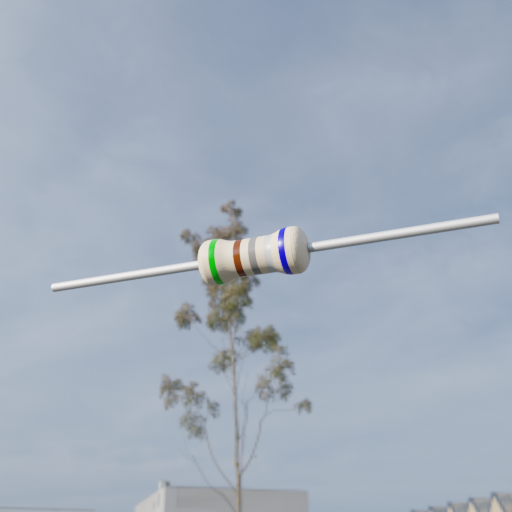
Resistor colour bands (in order): green, brown, gray, silver, blue